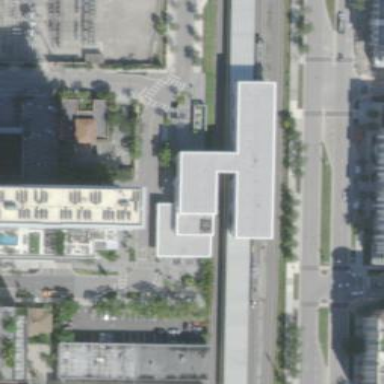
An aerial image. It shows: Train station building.